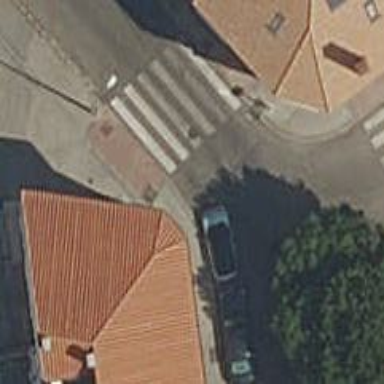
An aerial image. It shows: Residential road with asphalt surface and both sides have sidewalks made of paving stones.